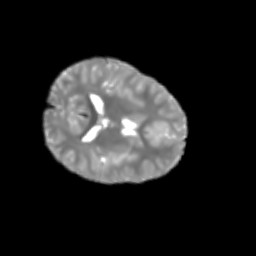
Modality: T2w
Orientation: axial
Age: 7
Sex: female
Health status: healthy